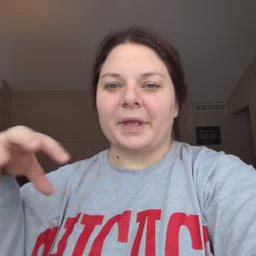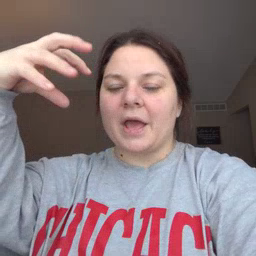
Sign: cloud